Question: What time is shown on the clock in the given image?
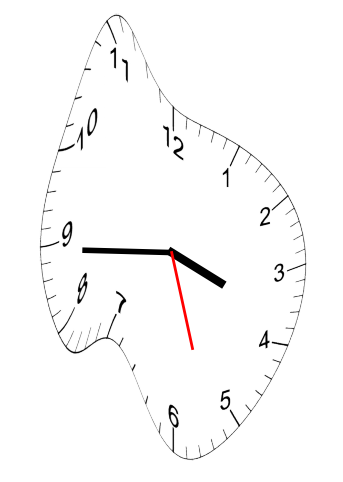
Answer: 03:44:27